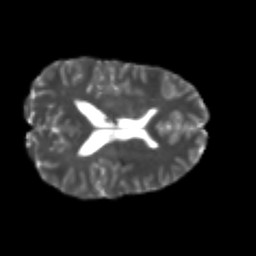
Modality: T2w
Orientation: axial
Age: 24
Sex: male
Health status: healthy
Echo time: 0.074 s